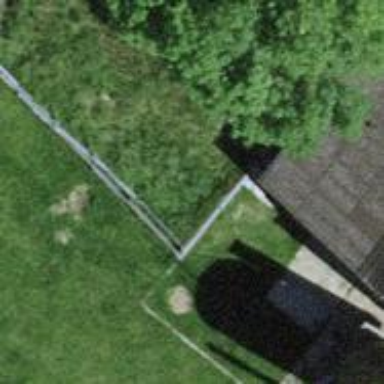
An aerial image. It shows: Fence.